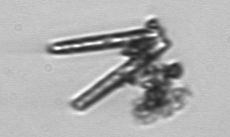
Label: Thalassionema